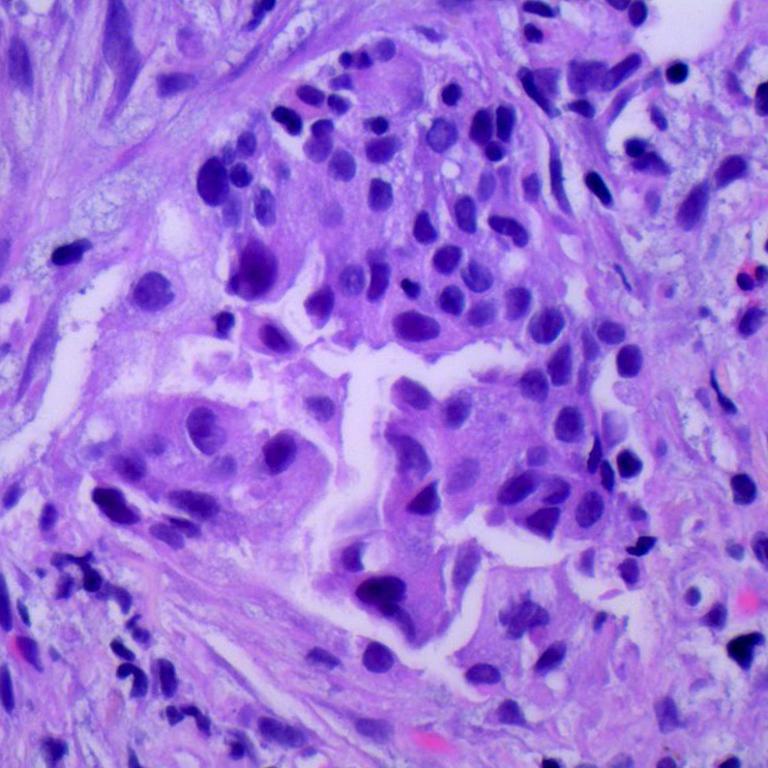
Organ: lung
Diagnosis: adenocarcinomas